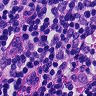
Metastatic tissue present: no